【题型】填空题　【知识点】平面几何　【难度】easy
在锐角 $\triangle ABC$ 中，$AD$ 是边 $BC$ 上的高，$AD=BC=12$，如果矩形 $PQMN$ 内接于 $\triangle ABC$ 中，点 $P$、$N$ 分别在边 $AB$、$AC$ 上，点 $Q$、$M$ 在边 $BC$ 上，那么矩形 $PQMN$ 的周长是\_\_\_\_\_\_。}

\vspace{0.5cm}
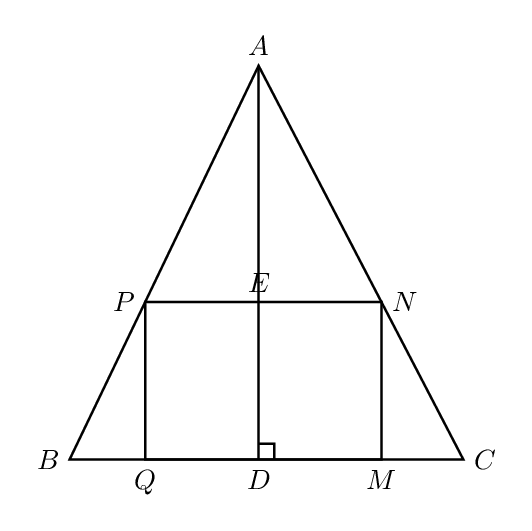
【解答】

\noindent \textbf{【答案】} $\boldsymbol{24}$

\vspace{0.2cm}
\noindent \textbf{【详解】} 解：
$\because$矩形$PQMN$内接于$\triangle ABC$中，
$\therefore PN \parallel BC$，
$\therefore \triangle ABC \backsim \triangle APN$，
$\therefore \dfrac{PN}{BC} = \dfrac{AE}{AD}$，

$\because AD$是$BC$上的高，$AD=BC=12$，
$\therefore PN = AE$，
$\therefore PQ = AD - AE = 12 - PN$，

$\therefore$矩形$PQMN$的周长$= 2(PQ + PN) = 2(12 - PN + PN) = 2 \times 12 = 24$，
故答案为：$\boldsymbol{24}$．